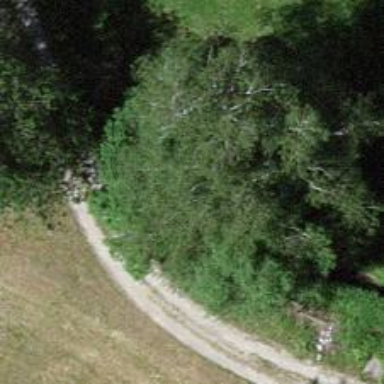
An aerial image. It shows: Culvert tunnel.